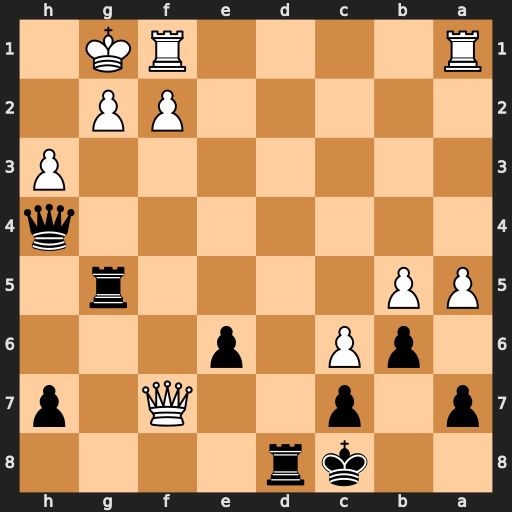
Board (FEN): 2kr4/p1p2Q1p/1pP1p3/PP4r1/7q/7P/5PP1/R4RK1
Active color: b
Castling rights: -
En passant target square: -
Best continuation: Qxh3 g3 Rh5 Qxh5 Qxh5 axb6 cxb6